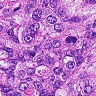
Metastatic tissue present: yes